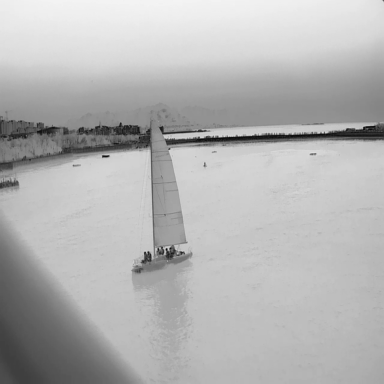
There are four objects shown in the infrared image, including three bulk_carriers, and a sailboat.